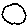
Label: circle